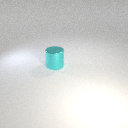
large cyan metal cylinder